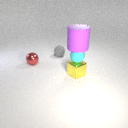
small red metal sphere to the left of small yellow metal cube